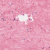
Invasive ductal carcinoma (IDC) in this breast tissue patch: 0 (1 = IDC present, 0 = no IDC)